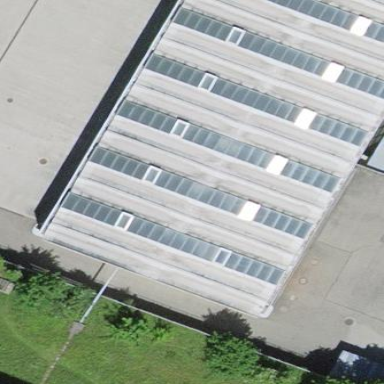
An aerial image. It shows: Garage building.